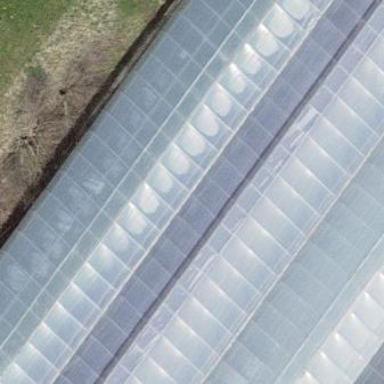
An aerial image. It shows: Greenhouse.